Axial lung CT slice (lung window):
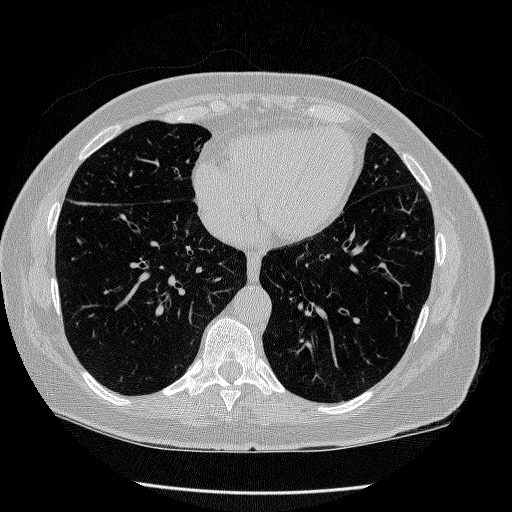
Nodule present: no